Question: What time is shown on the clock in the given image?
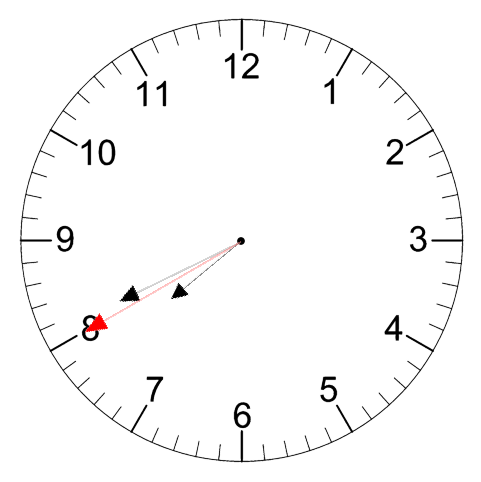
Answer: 07:40:40